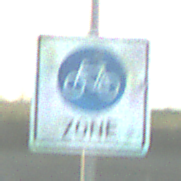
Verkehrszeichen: BeginnFahrradzone
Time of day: SunriseSunset
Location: Outdoor (Nature)
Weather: PartlyCloudy
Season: NotSpecified
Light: Natural